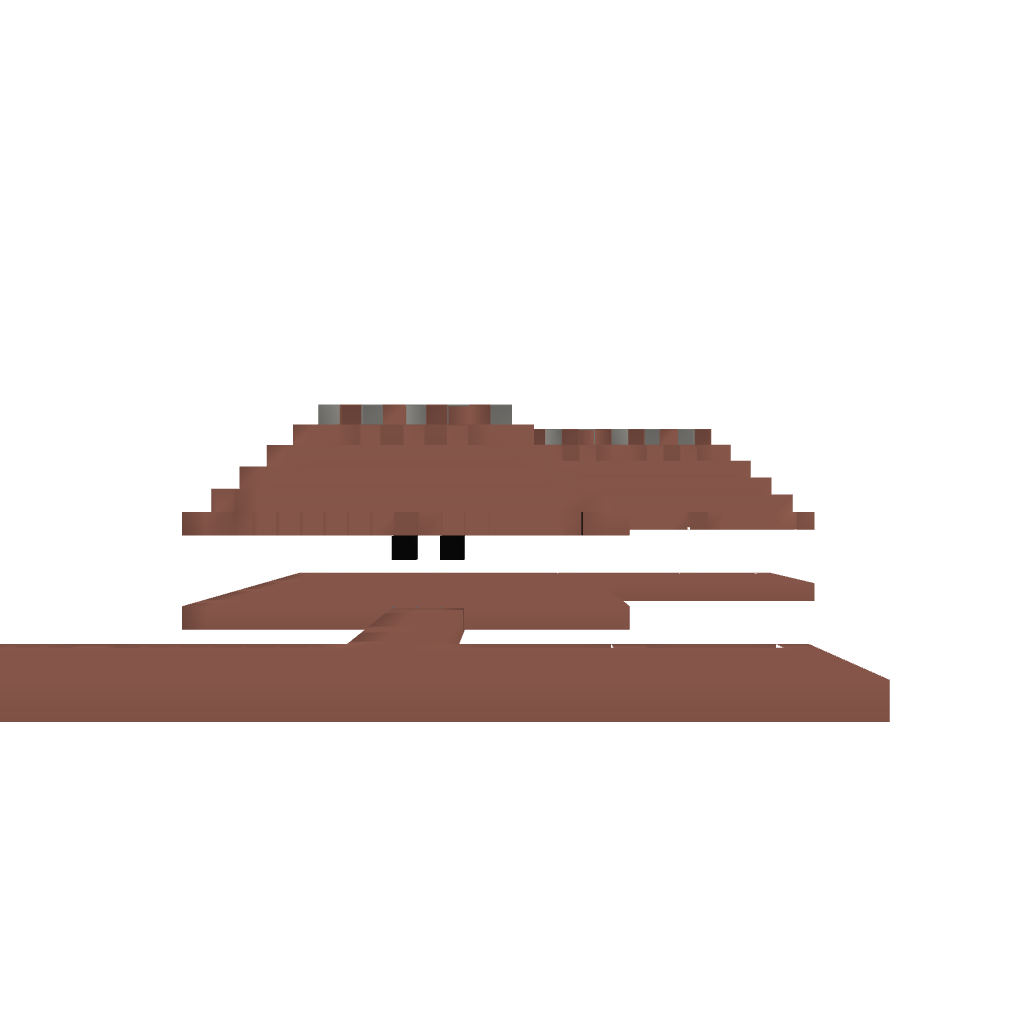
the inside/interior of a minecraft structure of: Brick mansion